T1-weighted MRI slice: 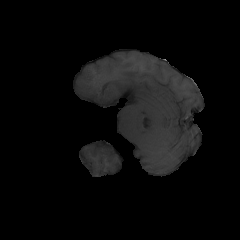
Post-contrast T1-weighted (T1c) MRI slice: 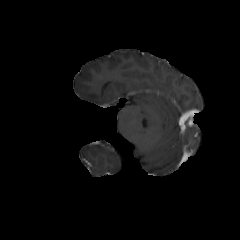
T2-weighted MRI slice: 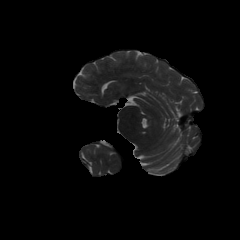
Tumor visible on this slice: no